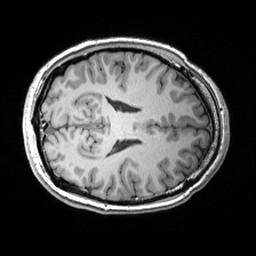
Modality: T1w
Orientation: axial
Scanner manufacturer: siemens
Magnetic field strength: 3 T
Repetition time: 2.53 s
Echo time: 0.00299 s